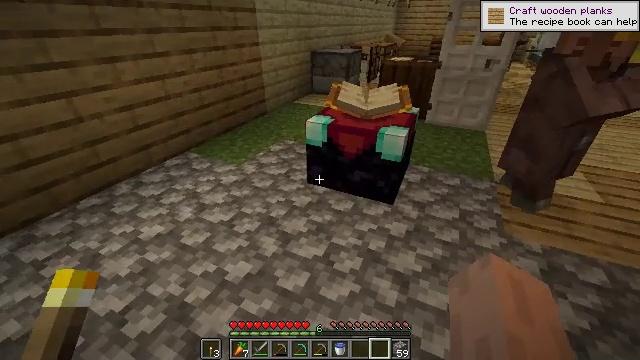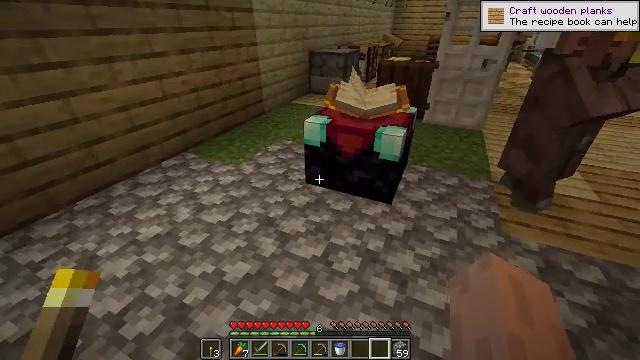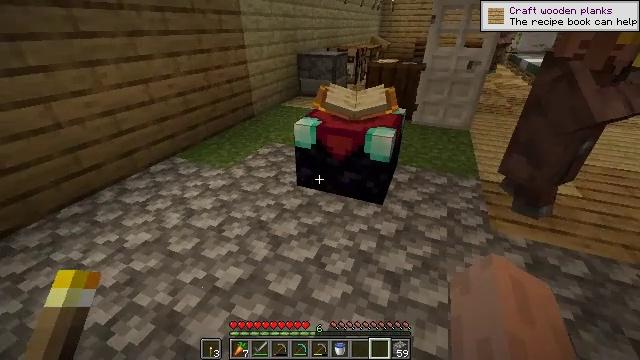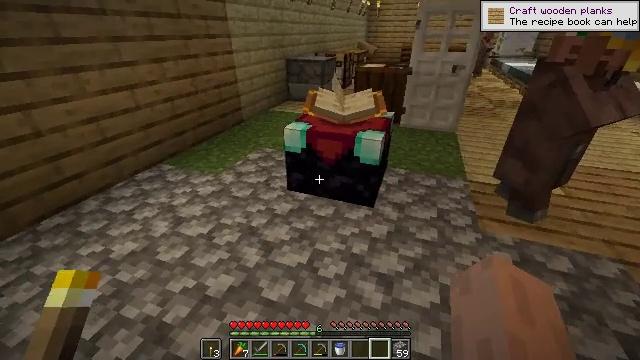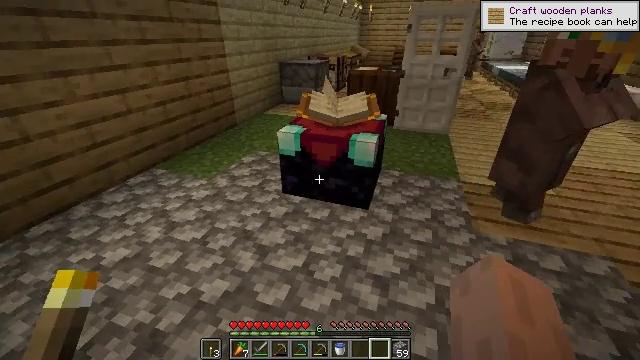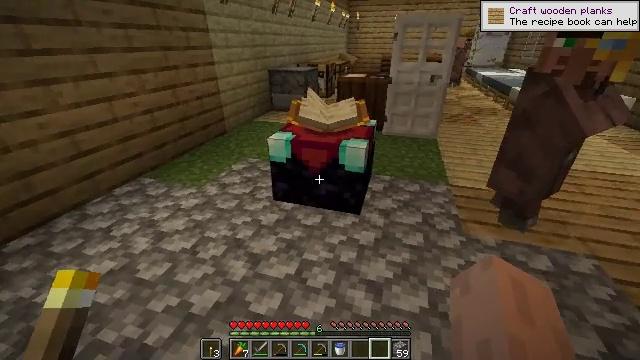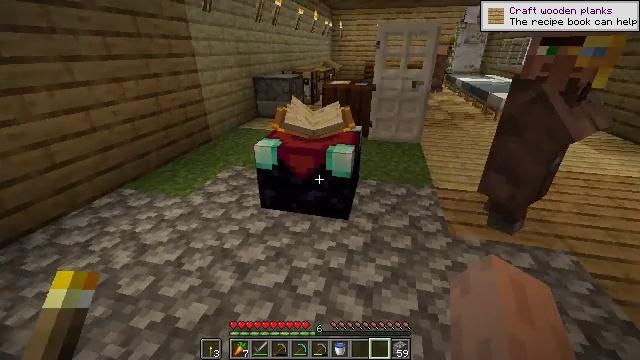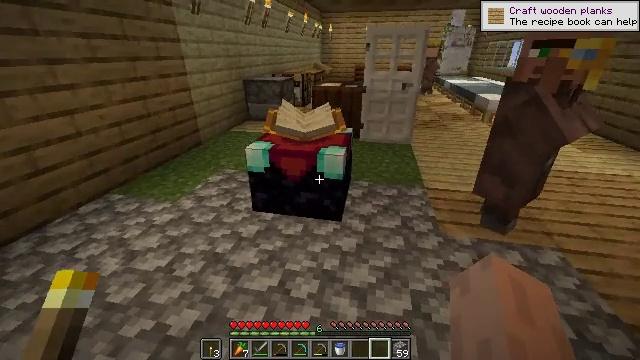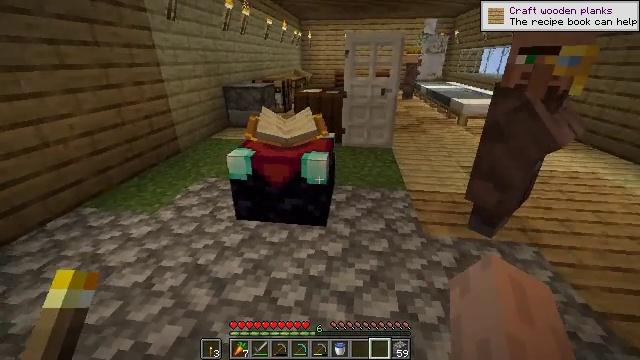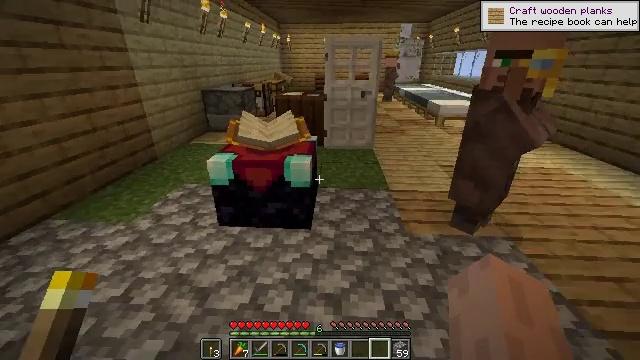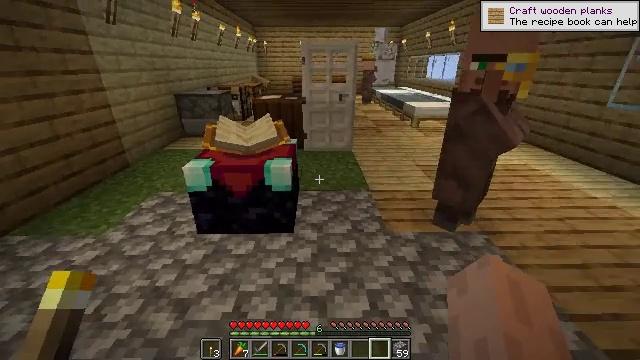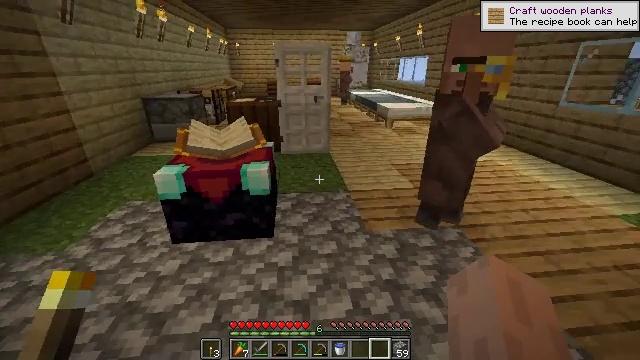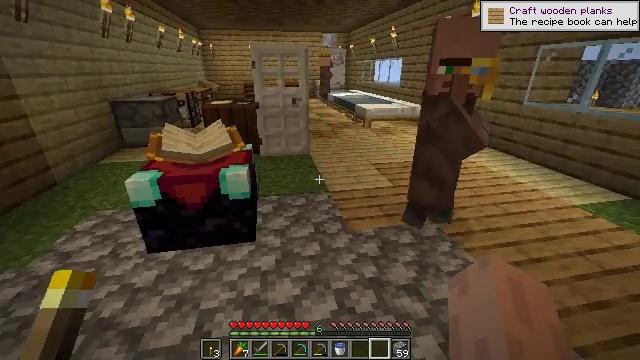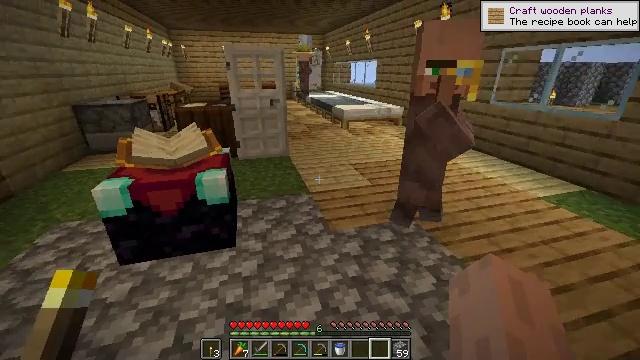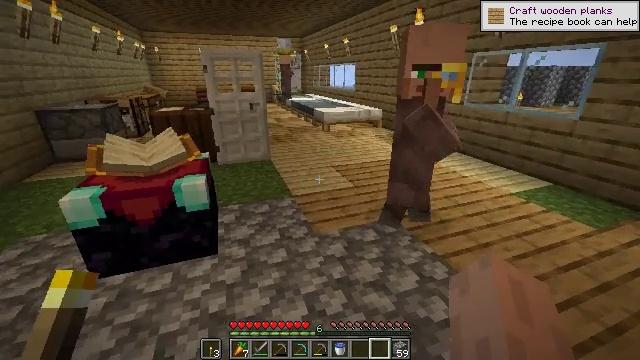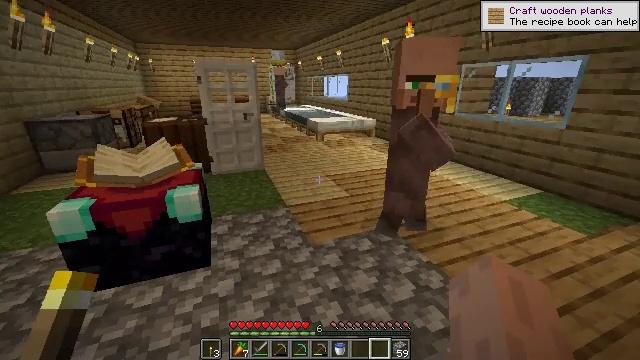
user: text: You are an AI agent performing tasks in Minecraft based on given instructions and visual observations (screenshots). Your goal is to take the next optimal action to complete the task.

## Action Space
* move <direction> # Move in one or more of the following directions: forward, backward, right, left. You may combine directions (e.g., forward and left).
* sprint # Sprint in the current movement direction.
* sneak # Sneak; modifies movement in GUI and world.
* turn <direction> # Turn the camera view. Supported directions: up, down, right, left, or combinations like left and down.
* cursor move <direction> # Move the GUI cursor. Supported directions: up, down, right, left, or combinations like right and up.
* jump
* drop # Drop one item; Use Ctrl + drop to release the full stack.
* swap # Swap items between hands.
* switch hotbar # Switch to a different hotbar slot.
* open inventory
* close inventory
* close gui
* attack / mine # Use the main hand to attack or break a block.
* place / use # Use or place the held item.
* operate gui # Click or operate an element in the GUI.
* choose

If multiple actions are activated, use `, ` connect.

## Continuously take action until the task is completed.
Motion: motion action
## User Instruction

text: Craft a diamond sword with diamonds and a stick.
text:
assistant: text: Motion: no_op
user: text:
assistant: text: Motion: turn right
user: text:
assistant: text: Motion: turn right
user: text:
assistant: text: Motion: turn right
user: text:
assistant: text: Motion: turn right and up
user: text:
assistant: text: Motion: turn right and up
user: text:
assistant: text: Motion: turn right
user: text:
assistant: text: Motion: turn right and up
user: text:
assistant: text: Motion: turn right
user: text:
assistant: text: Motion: turn right
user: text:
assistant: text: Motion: turn right
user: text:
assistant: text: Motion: turn right
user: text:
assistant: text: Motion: turn right
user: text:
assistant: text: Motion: turn right
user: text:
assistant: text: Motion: turn right and up
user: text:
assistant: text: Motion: no_op
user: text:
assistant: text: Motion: no_op
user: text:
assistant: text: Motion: no_op
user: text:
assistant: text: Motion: no_op
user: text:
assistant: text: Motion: no_op
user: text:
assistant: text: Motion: no_op
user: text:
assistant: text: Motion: no_op
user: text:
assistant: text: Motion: turn left
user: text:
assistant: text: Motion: no_op
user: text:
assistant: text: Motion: no_op
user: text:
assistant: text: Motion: no_op
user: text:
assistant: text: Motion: no_op
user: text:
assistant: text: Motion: no_op
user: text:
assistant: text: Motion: no_op
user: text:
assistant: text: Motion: no_op